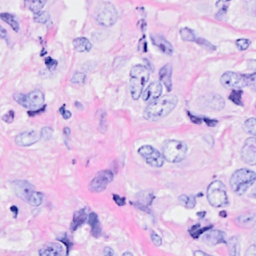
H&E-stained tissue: Breast